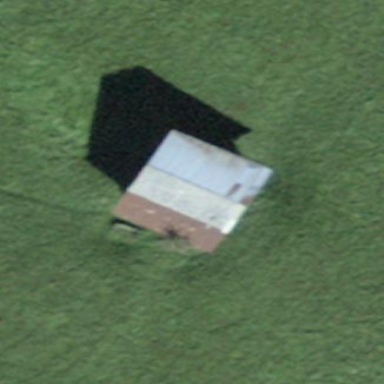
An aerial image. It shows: Barn.